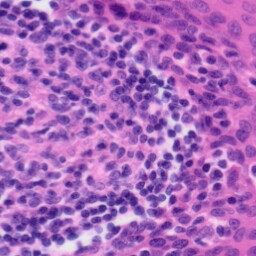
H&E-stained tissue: Tonsil